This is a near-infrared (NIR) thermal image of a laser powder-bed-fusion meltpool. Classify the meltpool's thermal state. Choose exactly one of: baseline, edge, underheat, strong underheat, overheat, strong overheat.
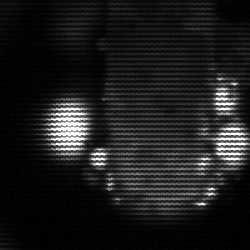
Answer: strong underheat